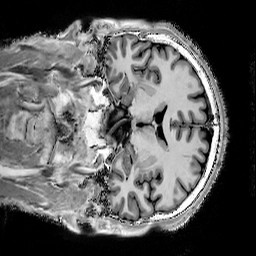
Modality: T1w
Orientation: coronal
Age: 58
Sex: male
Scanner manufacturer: siemens
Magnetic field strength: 3 T
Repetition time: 5 s
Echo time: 0.00298 s